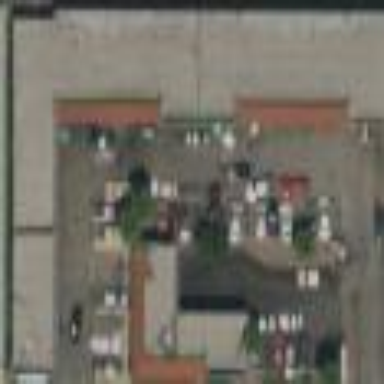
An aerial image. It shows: Commercial building.